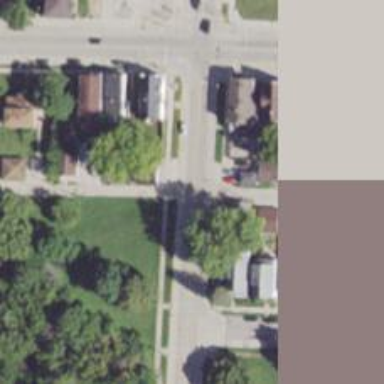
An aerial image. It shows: Alley classified as service road.